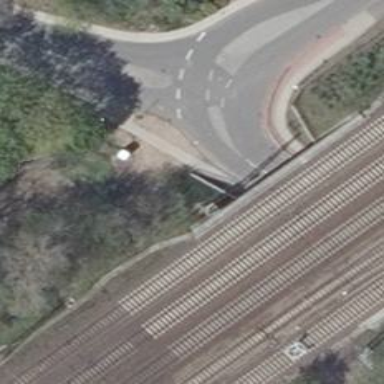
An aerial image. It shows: Bridge with electrified railway tracks featuring contact line.